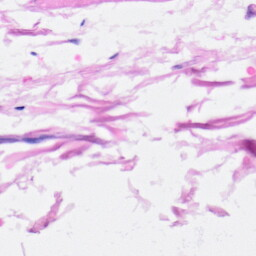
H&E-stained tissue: Heart